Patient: sex F, age 56
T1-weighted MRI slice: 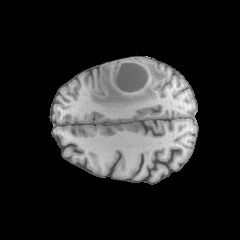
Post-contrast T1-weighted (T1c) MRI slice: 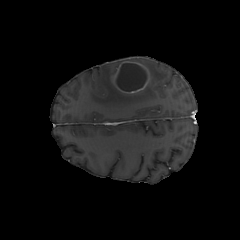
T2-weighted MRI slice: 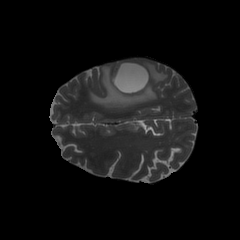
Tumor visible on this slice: yes
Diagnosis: Glioblastoma, IDH-wildtype
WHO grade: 4